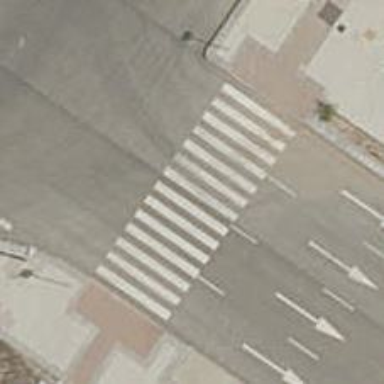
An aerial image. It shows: Uncontrolled zebra crossing on the road.